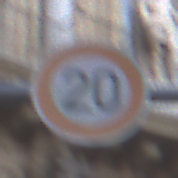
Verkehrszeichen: Geschwindigkeit20
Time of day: SunriseSunset
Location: Outdoor (Urban)
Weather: PartlyCloudy
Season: NotSpecified
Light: Natural